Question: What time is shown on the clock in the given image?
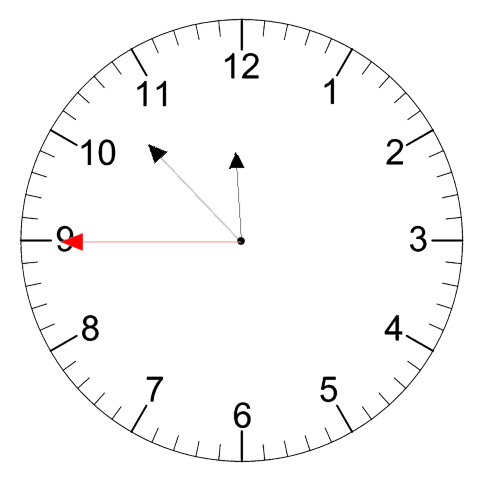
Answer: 11:52:45